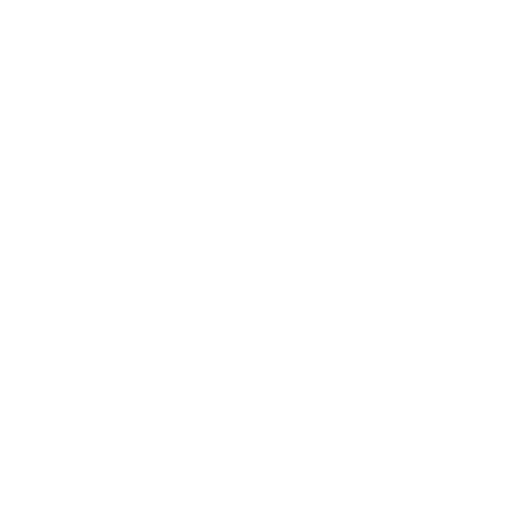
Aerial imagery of island in California named Destroyer Rock containing only open water